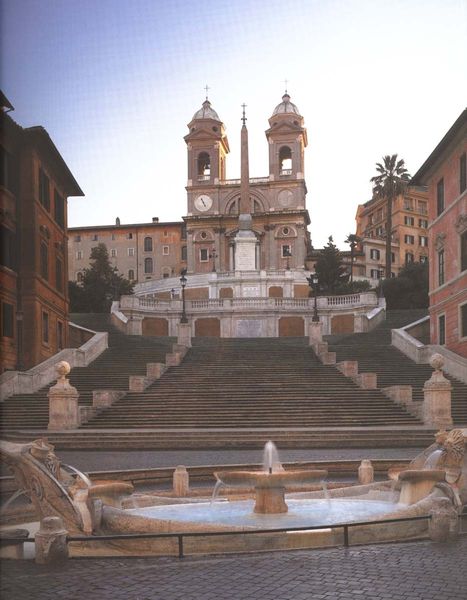
Titel: Rom, Spanische Treppe
Künstler: Francesco de Sanctis
Standort: Rom, Spanische Treppe (EU - I - Latium)
Schlagwörter: baum, blau, himmel, wasser, braun, fenster, barock, häuser, brüstung, kirche, brunnen, turm, springbrunnen, italien, pflaster, treppe, treppen, uhr, aufgang, geländer, palme, stufen, foto, kirch, balustrade, rom, fontäne, spanische treppe